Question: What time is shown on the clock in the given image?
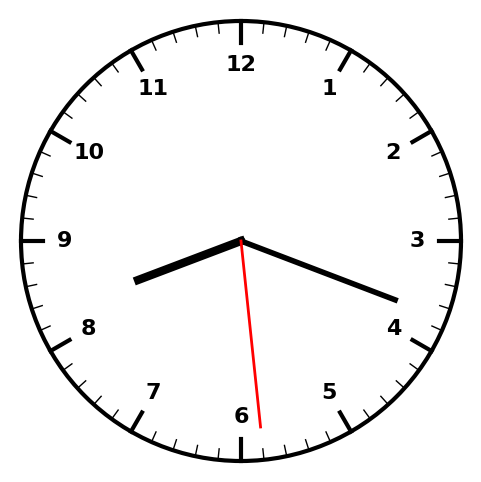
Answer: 08:18:29